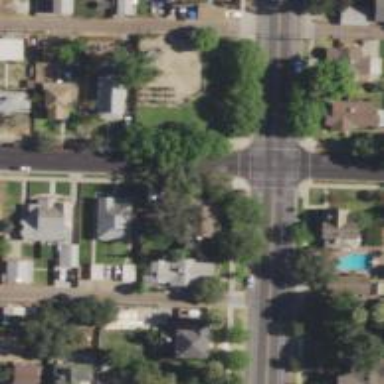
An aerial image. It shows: Residential road.